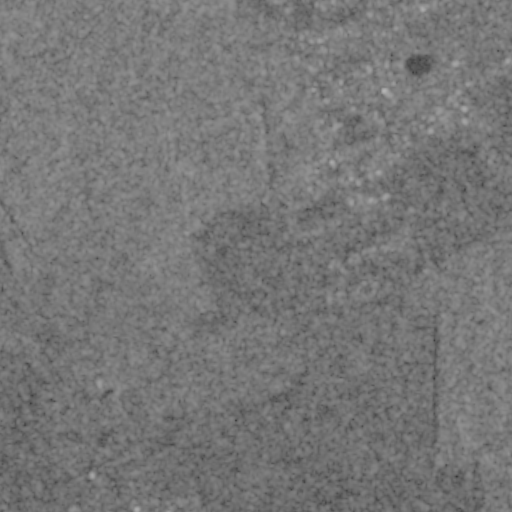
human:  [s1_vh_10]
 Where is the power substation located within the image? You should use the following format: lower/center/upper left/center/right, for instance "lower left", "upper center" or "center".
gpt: The power substation is located in the upper right of the image.
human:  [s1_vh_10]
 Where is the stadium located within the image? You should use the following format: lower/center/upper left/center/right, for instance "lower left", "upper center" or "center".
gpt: The stadium is located in the upper right of the image.
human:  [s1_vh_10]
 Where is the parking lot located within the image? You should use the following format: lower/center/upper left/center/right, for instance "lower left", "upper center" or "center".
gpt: There is no parking lot in the image.

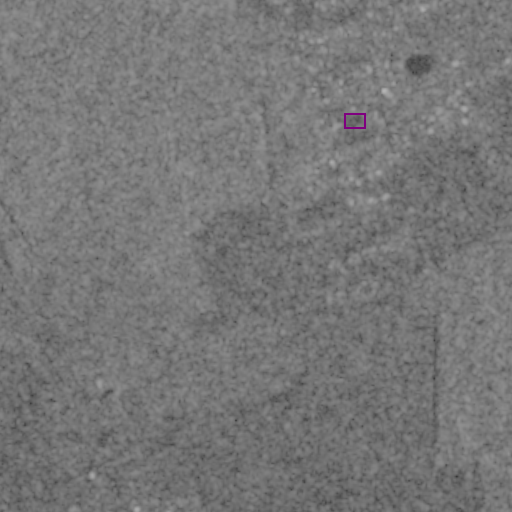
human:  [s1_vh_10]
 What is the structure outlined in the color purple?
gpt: The structure outlined in purple is a park.
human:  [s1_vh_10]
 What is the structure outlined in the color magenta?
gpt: There is no magenta outline.